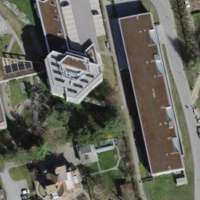
EUNIS habitat code: 55
Species observed at this site:
Plantago media